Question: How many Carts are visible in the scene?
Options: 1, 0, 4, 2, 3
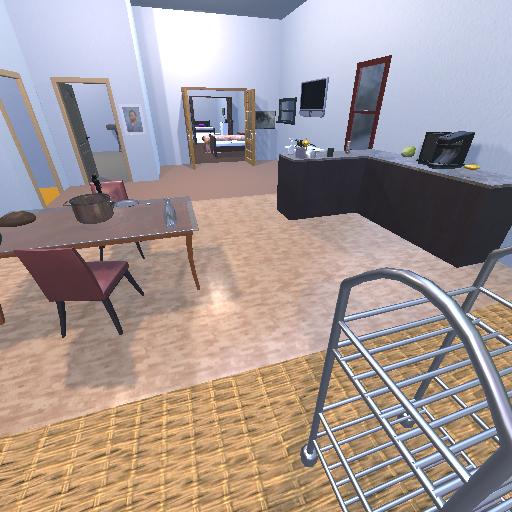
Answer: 1